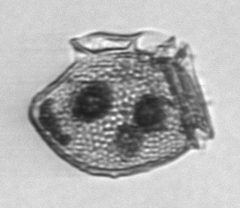
Label: Dinophysis_norvegica